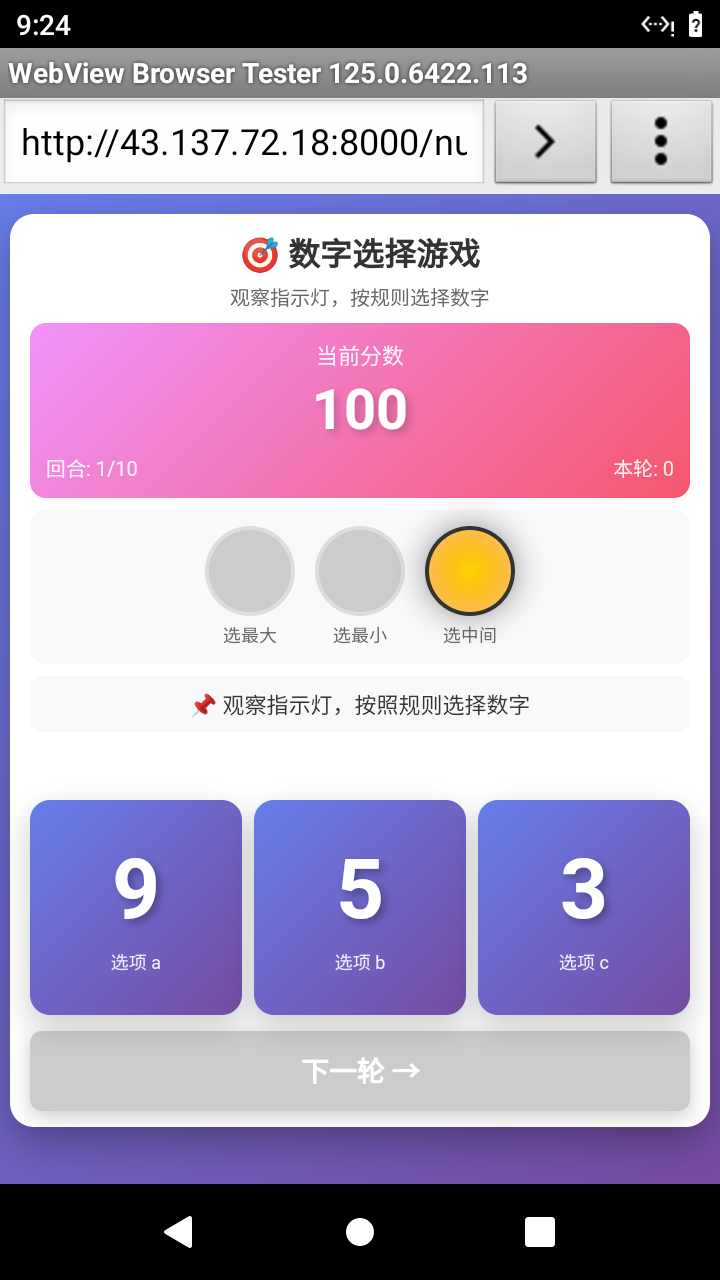

Select the correct number based on the traffic light color.
Answer: 1